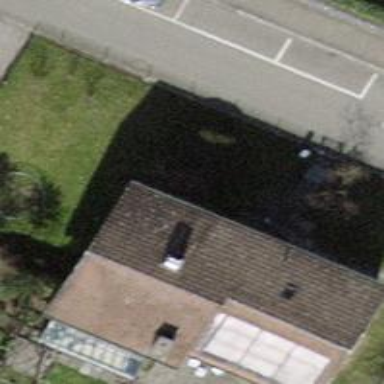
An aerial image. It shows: Detached building.